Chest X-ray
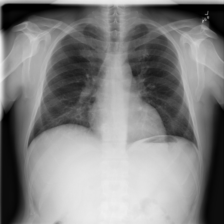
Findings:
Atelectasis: negative
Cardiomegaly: negative
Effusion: negative
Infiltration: positive
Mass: negative
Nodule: negative
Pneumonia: negative
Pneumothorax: negative
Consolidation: negative
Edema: negative
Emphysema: negative
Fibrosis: negative
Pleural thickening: negative
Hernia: negative